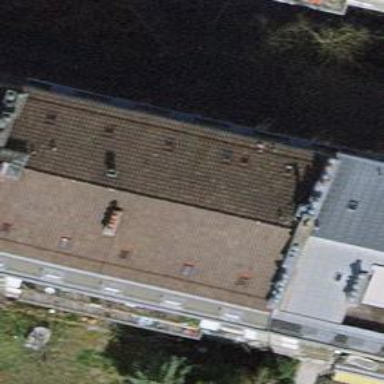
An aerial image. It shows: Gabled-roof building with apartments. The roof is covered with roof tiles.